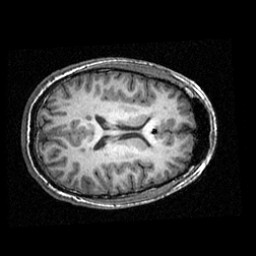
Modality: T1w
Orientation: axial
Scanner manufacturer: ge
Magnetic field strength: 3 T
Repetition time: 0.00904 s
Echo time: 0.00184 s